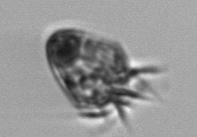
Label: Ciliophora